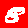
Digit: 8